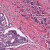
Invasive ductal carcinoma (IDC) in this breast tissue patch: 1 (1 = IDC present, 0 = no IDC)